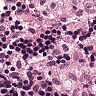
Metastatic tissue present: no